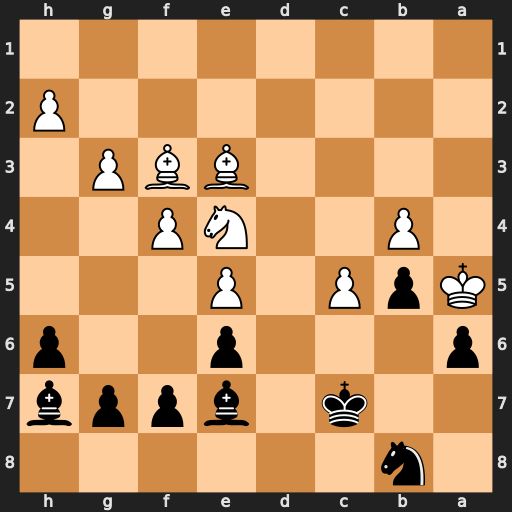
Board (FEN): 1n6/2k1bppb/p3p2p/KpP1P3/1P2NP2/4BBP1/7P/8
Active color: b
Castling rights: -
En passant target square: -
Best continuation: Bd8 c6 Kxc6+ Bb6 Bxb6#